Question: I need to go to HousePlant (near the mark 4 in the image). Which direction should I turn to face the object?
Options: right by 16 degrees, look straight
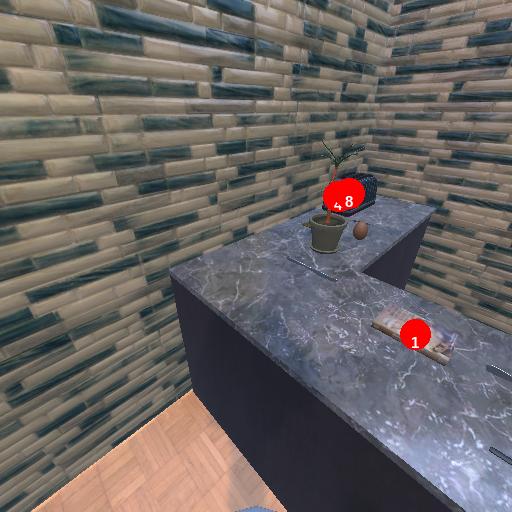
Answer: right by 16 degrees